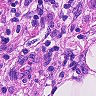
Metastatic tissue present: yes